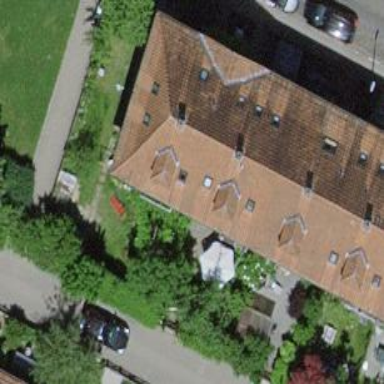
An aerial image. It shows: Residential building with hipped roof covered in maroon roof tiles. The roof is oriented across the building.